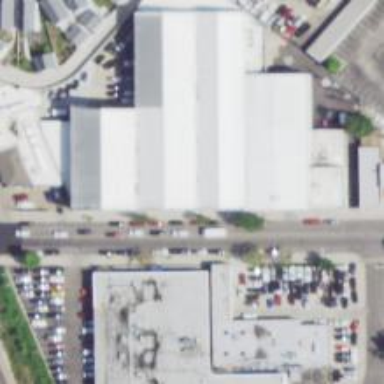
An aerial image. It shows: Industrial building used for storage rental.